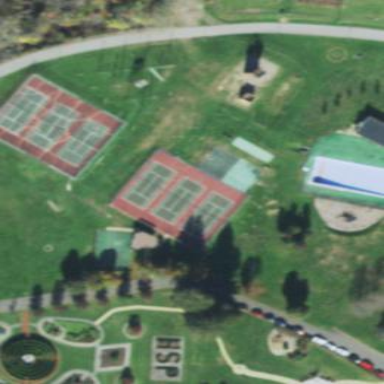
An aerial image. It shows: Tennis court on pitch designated for leisure land.